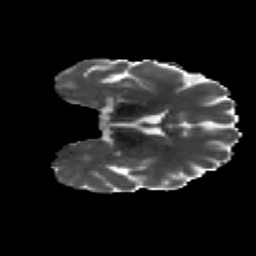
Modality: MD
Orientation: coronal
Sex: male
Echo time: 0.114 s